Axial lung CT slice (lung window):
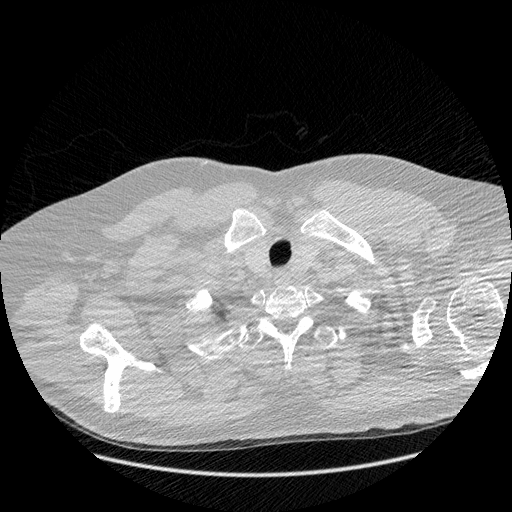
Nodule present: no